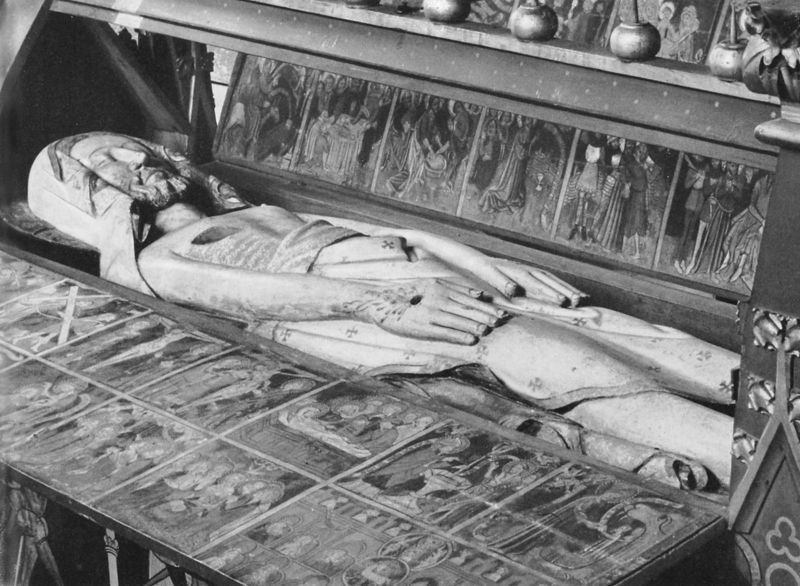
Titel: Christus im Grab
Standort: Wienhausen, Zisterzienserinnenkloster (EU - D - Nds)
Schlagwörter: holz, tot, figur, skulptur, foto, sarg, christus, grab, jesus, stigma, heilige, heiland, sarkophag, aachen